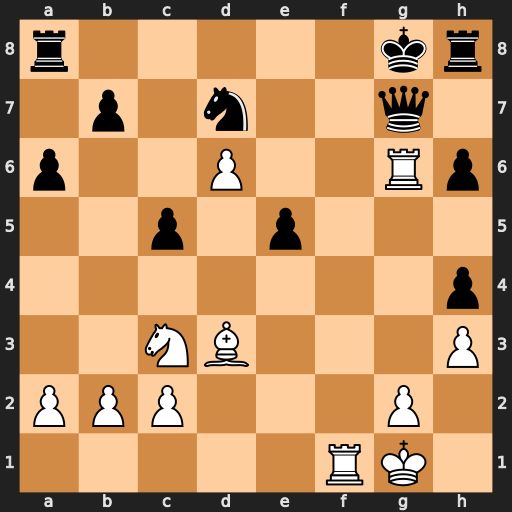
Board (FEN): r5kr/1p1n2q1/p2P2Rp/2p1p3/7p/2NB3P/PPP3P1/5RK1
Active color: w
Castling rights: -
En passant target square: -
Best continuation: Bc4+ Kh7 Rxg7+ Kxg7 Rf7+ Kg6 Rxd7